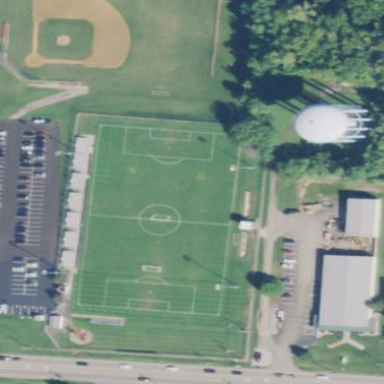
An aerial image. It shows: Soccer pitch for outdoor sports and leisure activities.